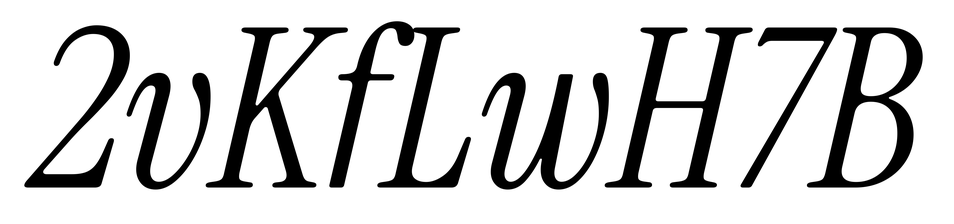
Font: InstrumentSerif-Italic